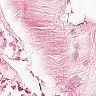
Metastatic tissue present: no